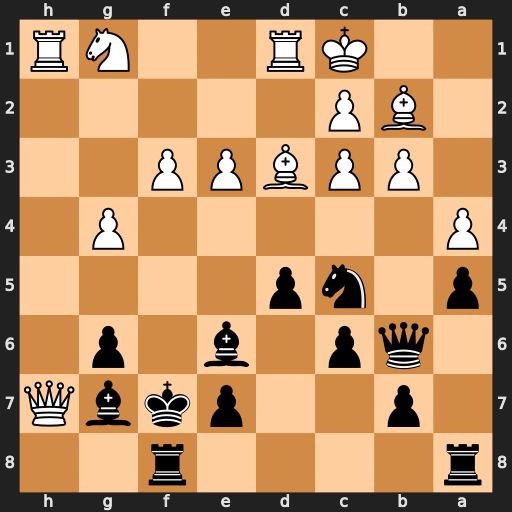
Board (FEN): r4r2/1p2pkbQ/1qp1b1p1/p1np4/P5P1/1PPBPP2/1BP5/2KR2NR
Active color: b
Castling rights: -
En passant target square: -
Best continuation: Nxd3+ Rxd3 Rh8 Qxg7+ Kxg7 c4+ Kf7